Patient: sex F, age 26
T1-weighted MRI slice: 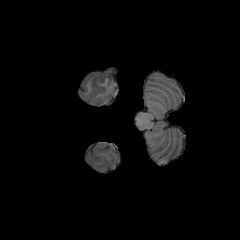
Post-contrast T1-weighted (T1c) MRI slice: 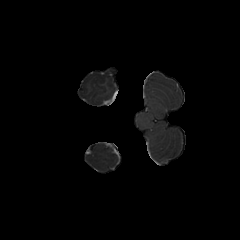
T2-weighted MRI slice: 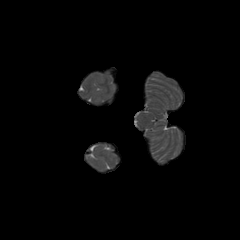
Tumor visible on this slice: no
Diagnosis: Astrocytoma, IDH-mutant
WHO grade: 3